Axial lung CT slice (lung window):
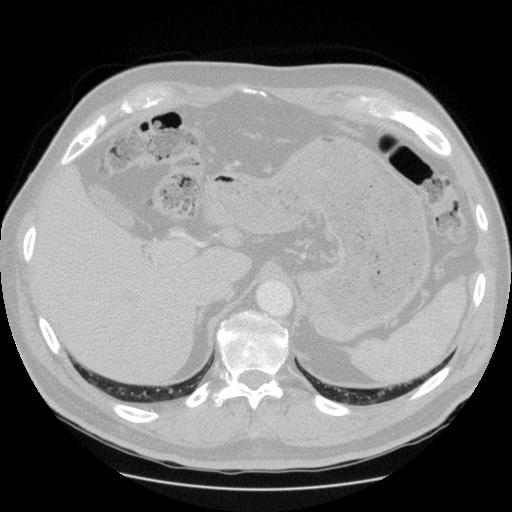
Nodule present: no